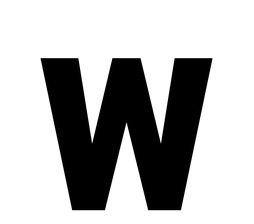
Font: Roboto_Condensed_Bold